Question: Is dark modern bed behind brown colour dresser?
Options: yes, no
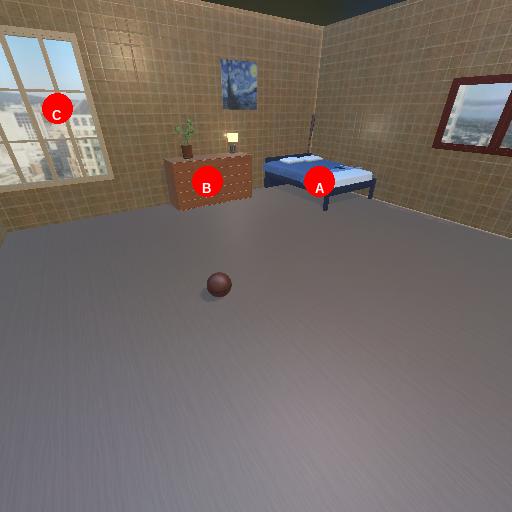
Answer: yes